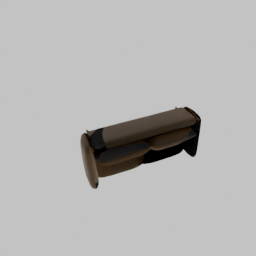
Label: furniture